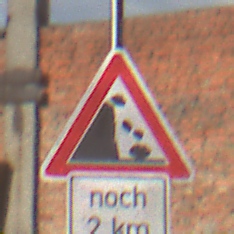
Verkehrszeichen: SteinschlagLinks
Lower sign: LaengeEinerStrecke4
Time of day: MorningAfternoon
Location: Outdoor (Suburban)
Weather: PartlyCloudy
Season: NotSpecified
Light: Natural